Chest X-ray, PA view. Patient: 57 years old, sex F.
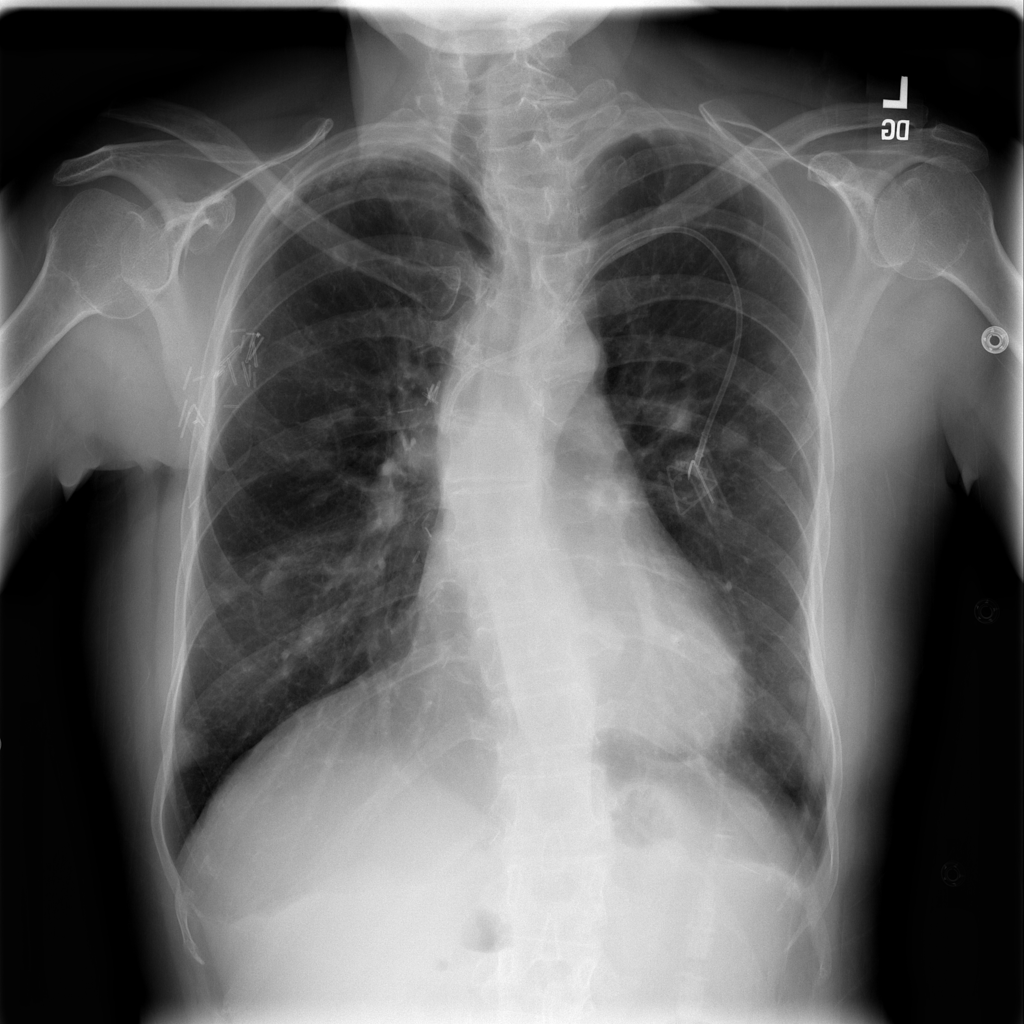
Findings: Nodule